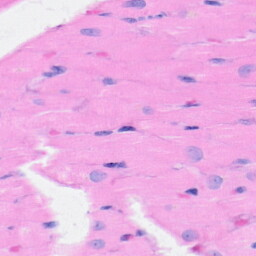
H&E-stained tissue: Heart